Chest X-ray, AP view. Patient: 66 years old, sex M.
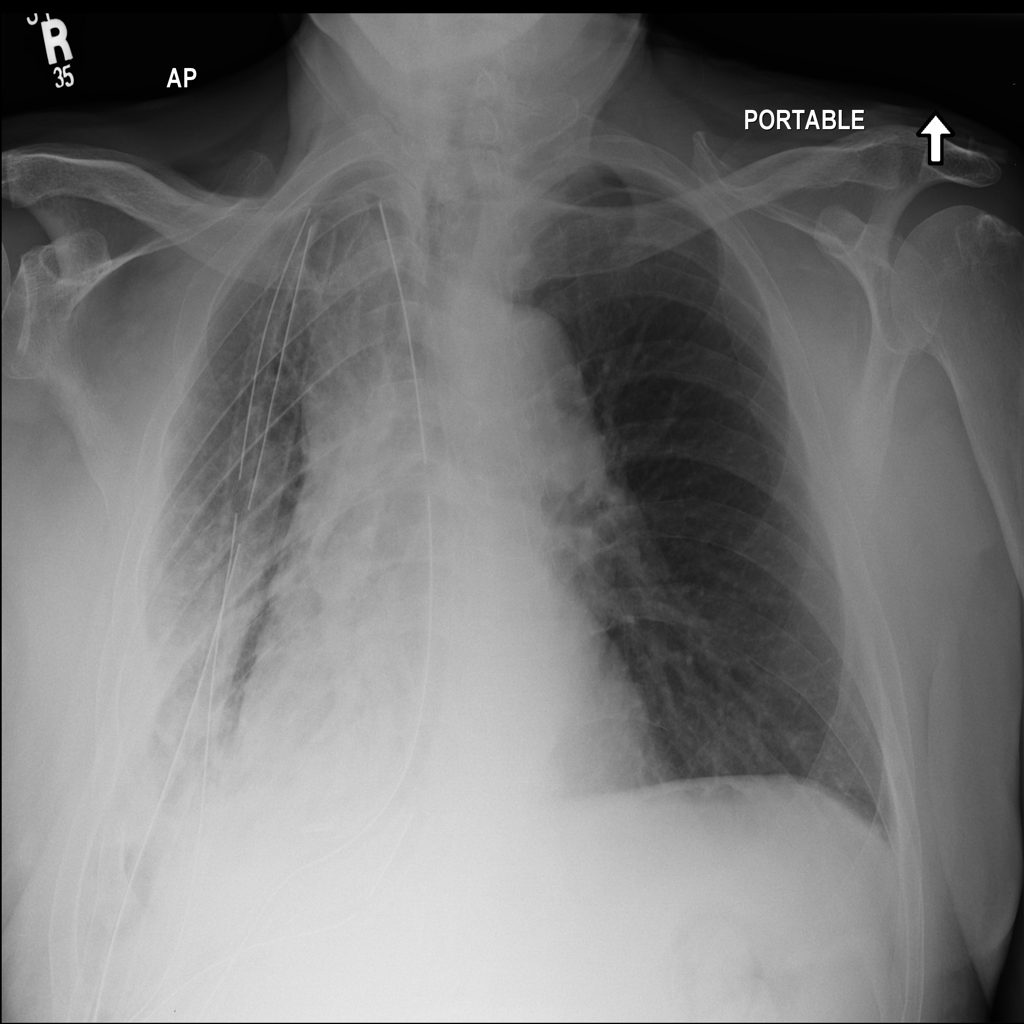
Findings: Effusion, Infiltration